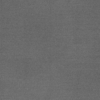
Label: dusty